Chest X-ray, AP view. Patient: 64 years old, sex M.
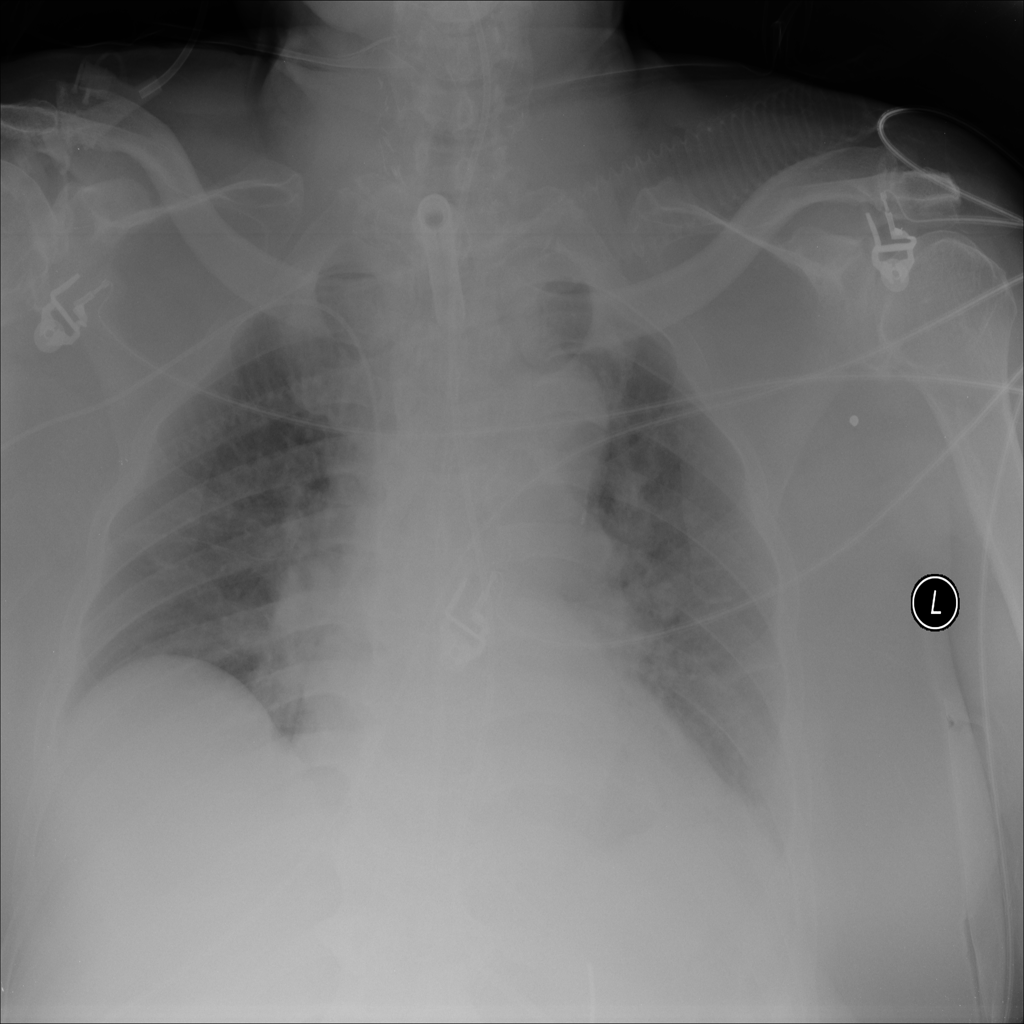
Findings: Atelectasis